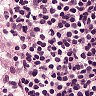
Metastatic tissue present: no